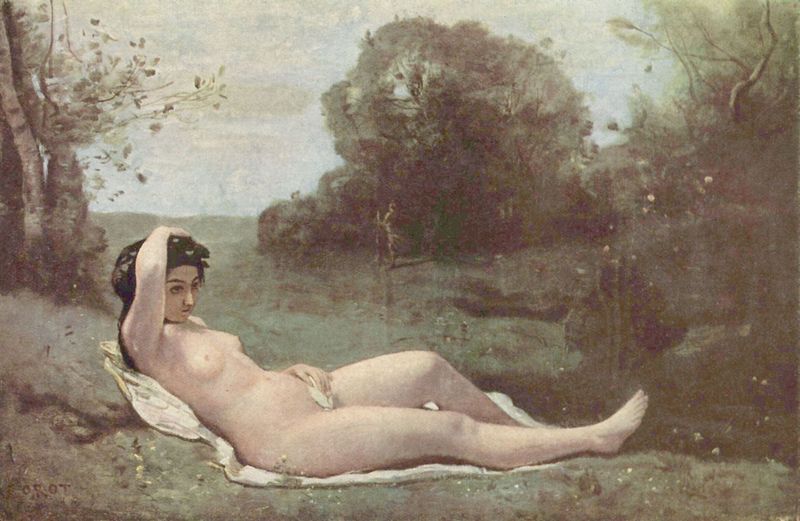
Titel: Mädchen im Grünen
Künstler: Jean Baptiste Camille Corot
Standort: Genève
Institution: Musée d'Art et d'Histoire
Schlagwörter: akt, baum, blau, blätter, gemälde, hand, haut, himmel, kopf, körper, laub, mann, nackt, rubens, schatten, weiß, wolken, aquarell, badende, bäume, grün, impressionismus, landschaft, teich, äste, blumen, brust, busen, ellbogen, finger, frankreich, frau, frisur, grau, haar, hell, hintergrund, licht, mund, nase, pastell, schwarz, vordergrund, ölbild, blick, dame, gras, tuch, wiese, arm, arme, augen, gesicht, inkarnat, bild, hände, signatur, öl, ast, bach, birke, birken, erde, horizont, hügel, natur, stamm, strauch, weite, wind, zweige, busch, büsche, einsam, gebüsch, sonne, boden, land, haare, pose, stoff, decke, blatt, augenbrauen, wald, beine, bein, brüste, farbig, füße, liegen, modell, naturalismus, moderne, hang, tag, vergilbt, idylle, beobachter, jugendstil, weiblich, draussen, goya, bauch, laken, nackte, erotik, knie, liegend, oberschenkel, scham, zehen, grass, keusch, nacktheit, courbet, fuss, expressionistisch, bedeckt, lichtung, sex, liegende, druck, posieren, sehnsucht, rinde, erhoben, nackte frau, venus, ackt, sexy, natürlich, im grünen, nude, oben ohne, titten, aphrodite, gemädle, wasser ufer, pudica, venus pudica, schamhaft, sehnsuch, colorismus, ndschaft, frau nackt liegend, nackte venus, waldesrand, mkeit, bahcnabel